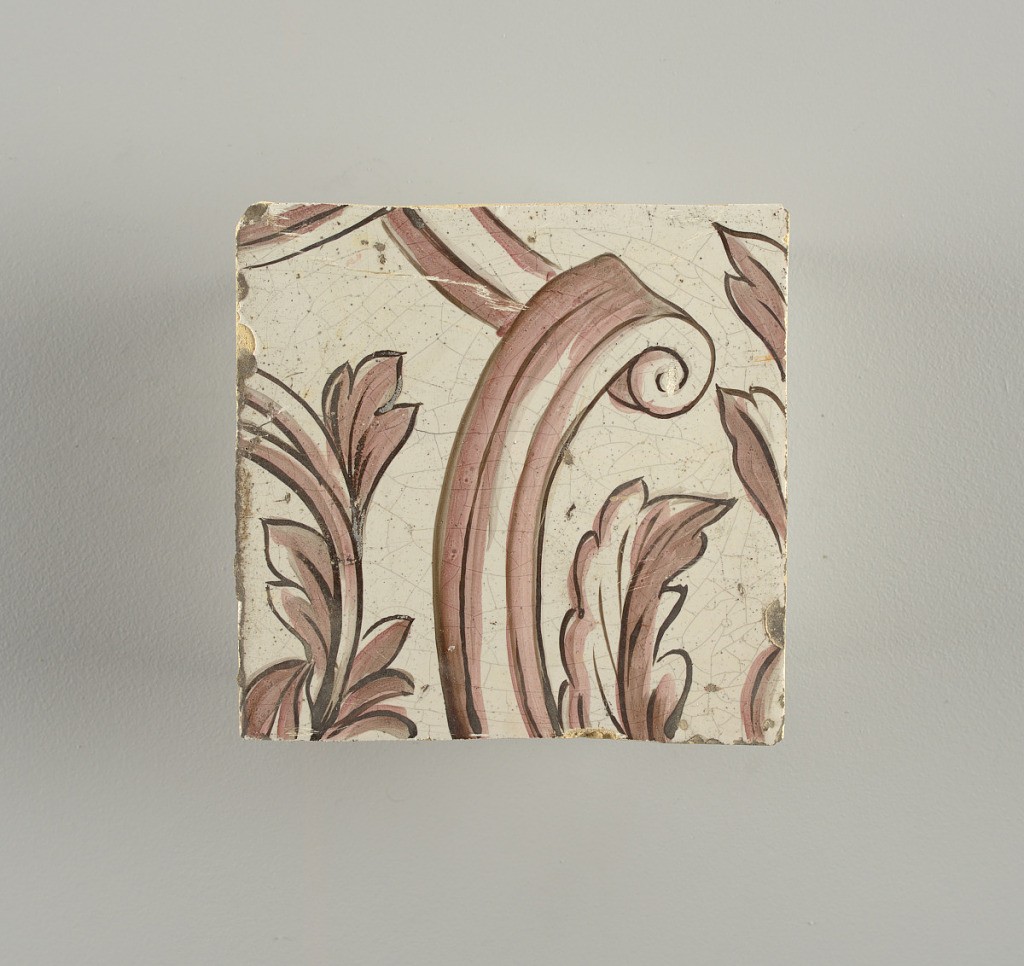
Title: Wall facing
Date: ca. 1725
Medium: Tin-glazed earthenware, underglaze
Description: Horizontal rectangle.  Thirty-seven tiles wide and twenty-one high with opening for door or window nineteen and one-half tiles high and twelve wide.  To left and right of opening, centered canopy above. Left, woman representing Hope, right, a sculputure urn.  Centered above opening, a mascaron.  Arabesque design of foliage.